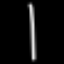
Label: line